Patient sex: M
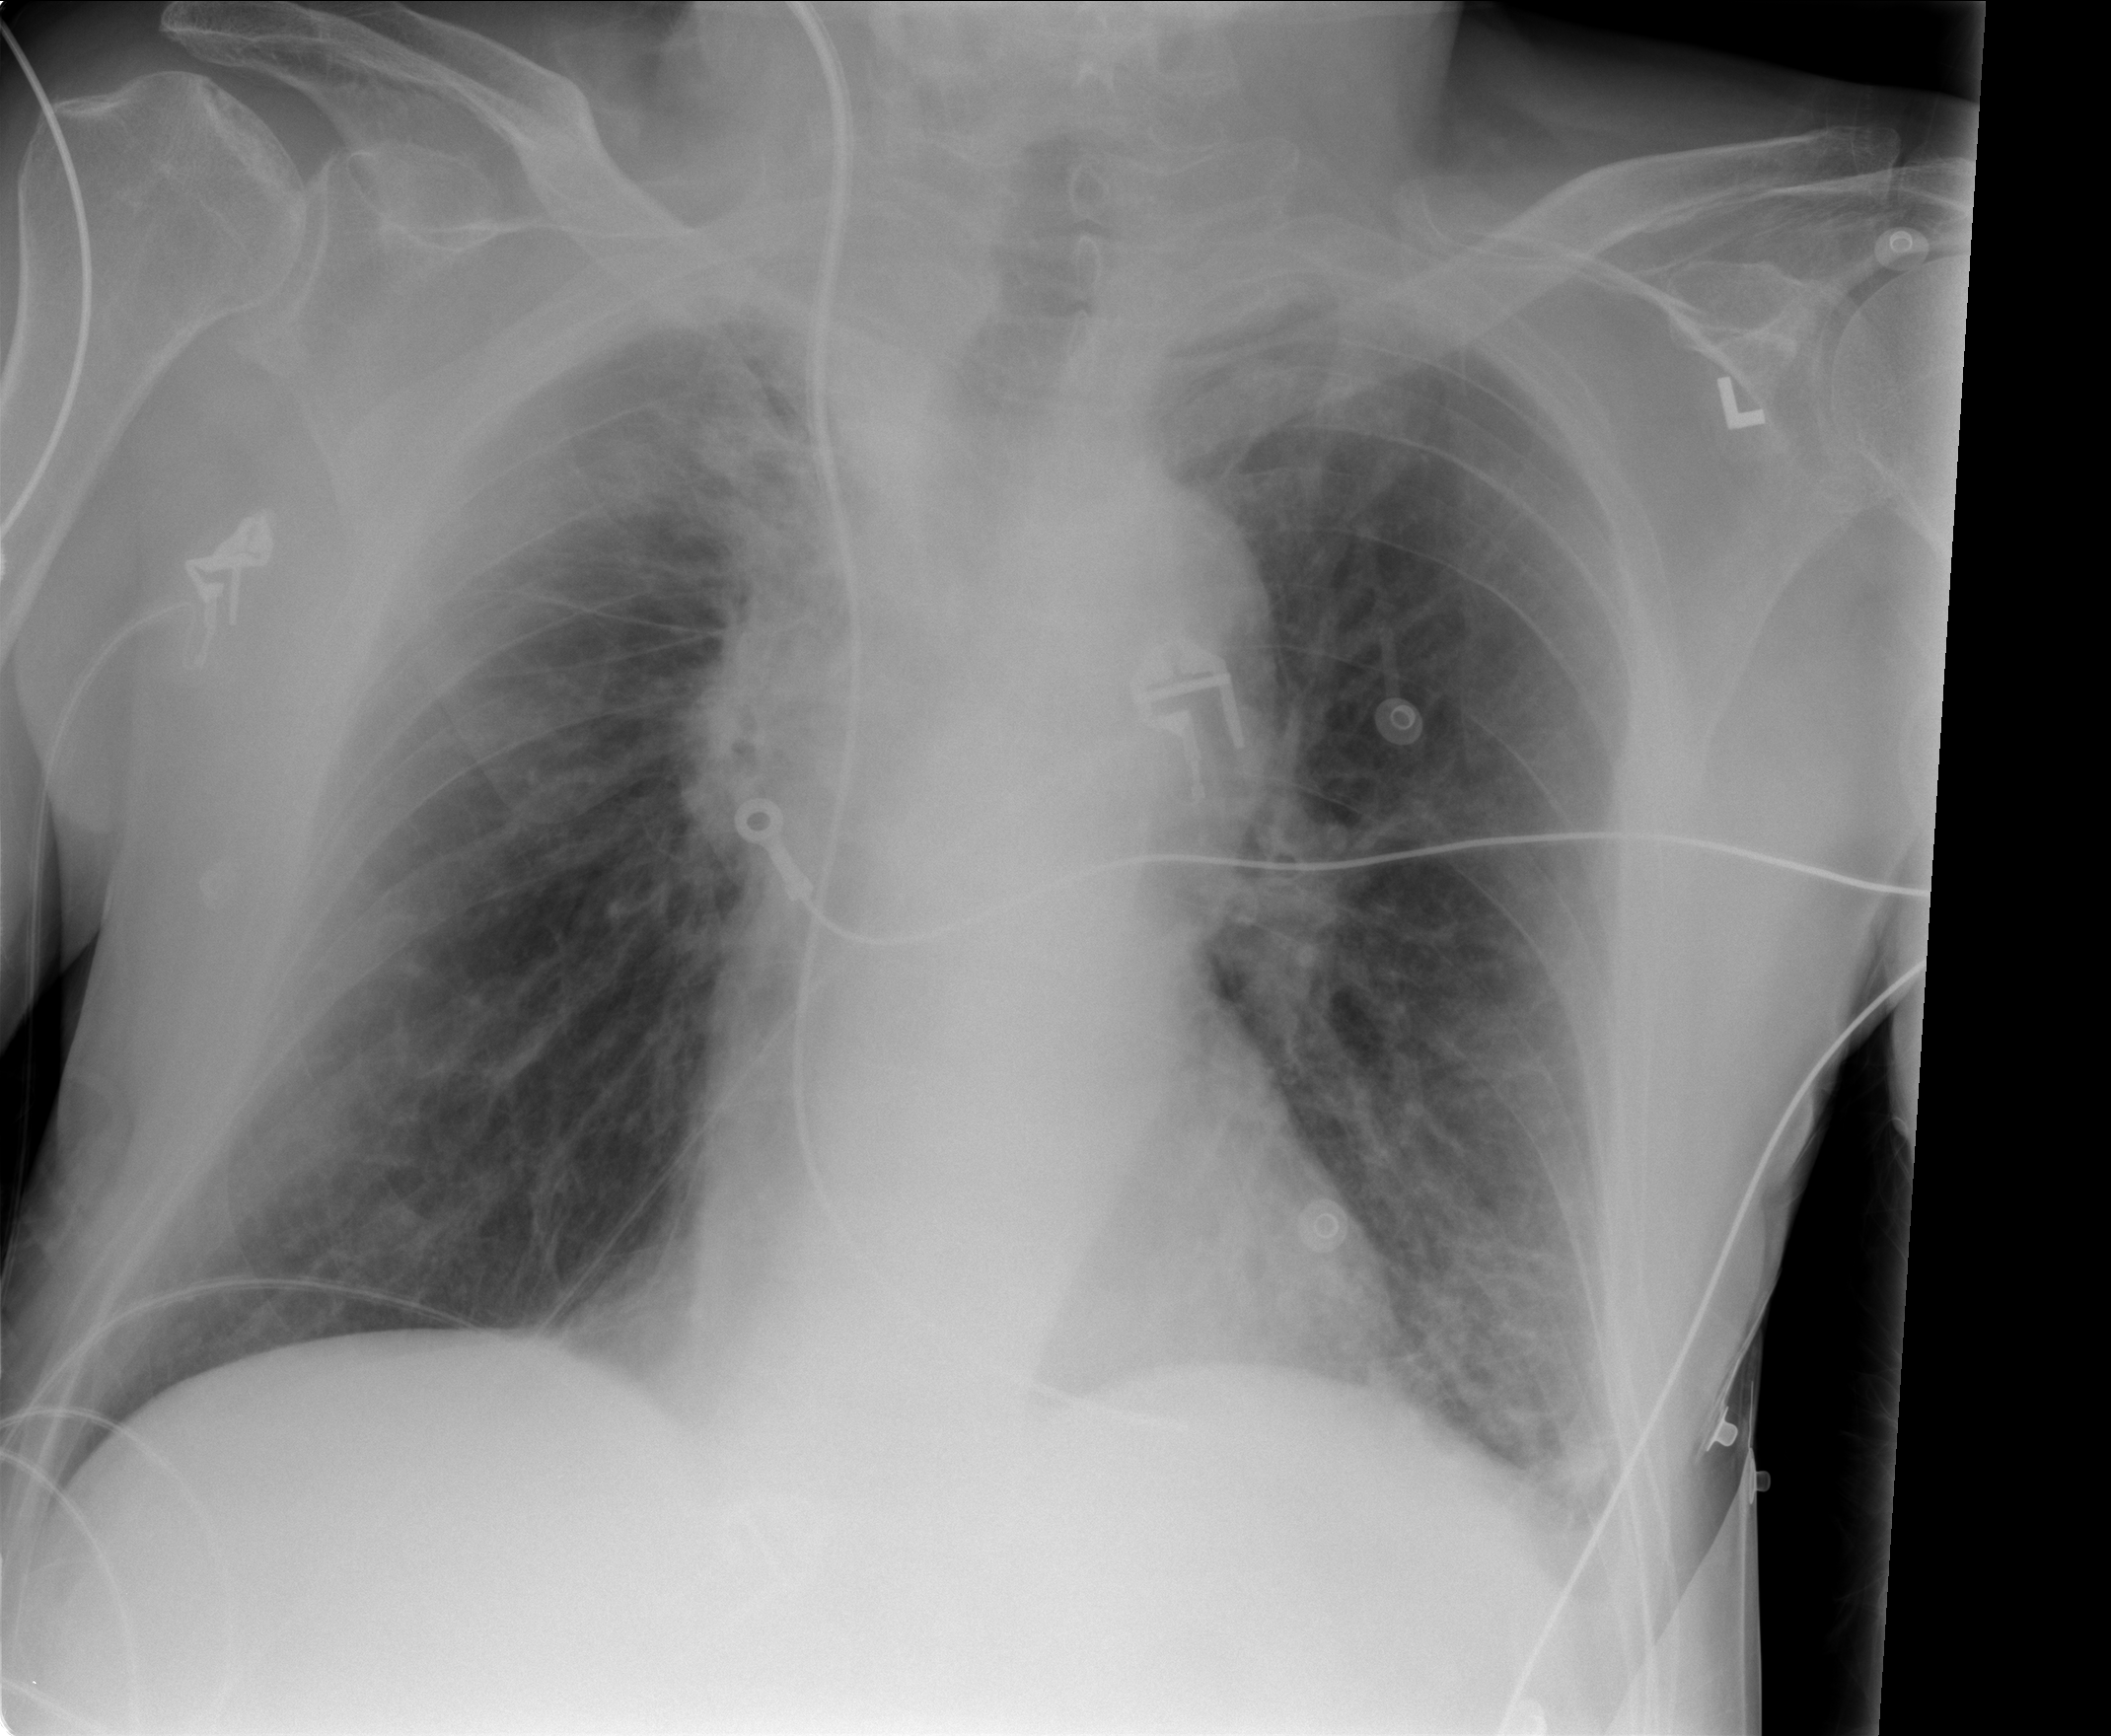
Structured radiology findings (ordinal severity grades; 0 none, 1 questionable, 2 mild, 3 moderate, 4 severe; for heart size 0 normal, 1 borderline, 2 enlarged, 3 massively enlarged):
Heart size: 0
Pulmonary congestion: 2
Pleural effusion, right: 0
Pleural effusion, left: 2
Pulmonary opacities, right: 0
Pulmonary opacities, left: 0
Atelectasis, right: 0
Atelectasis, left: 2